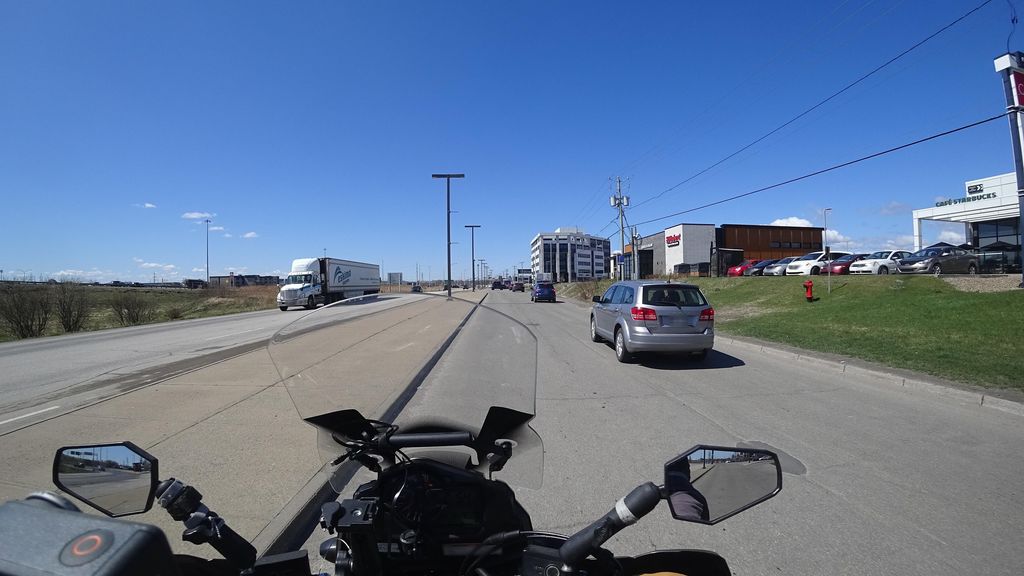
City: quebec_city